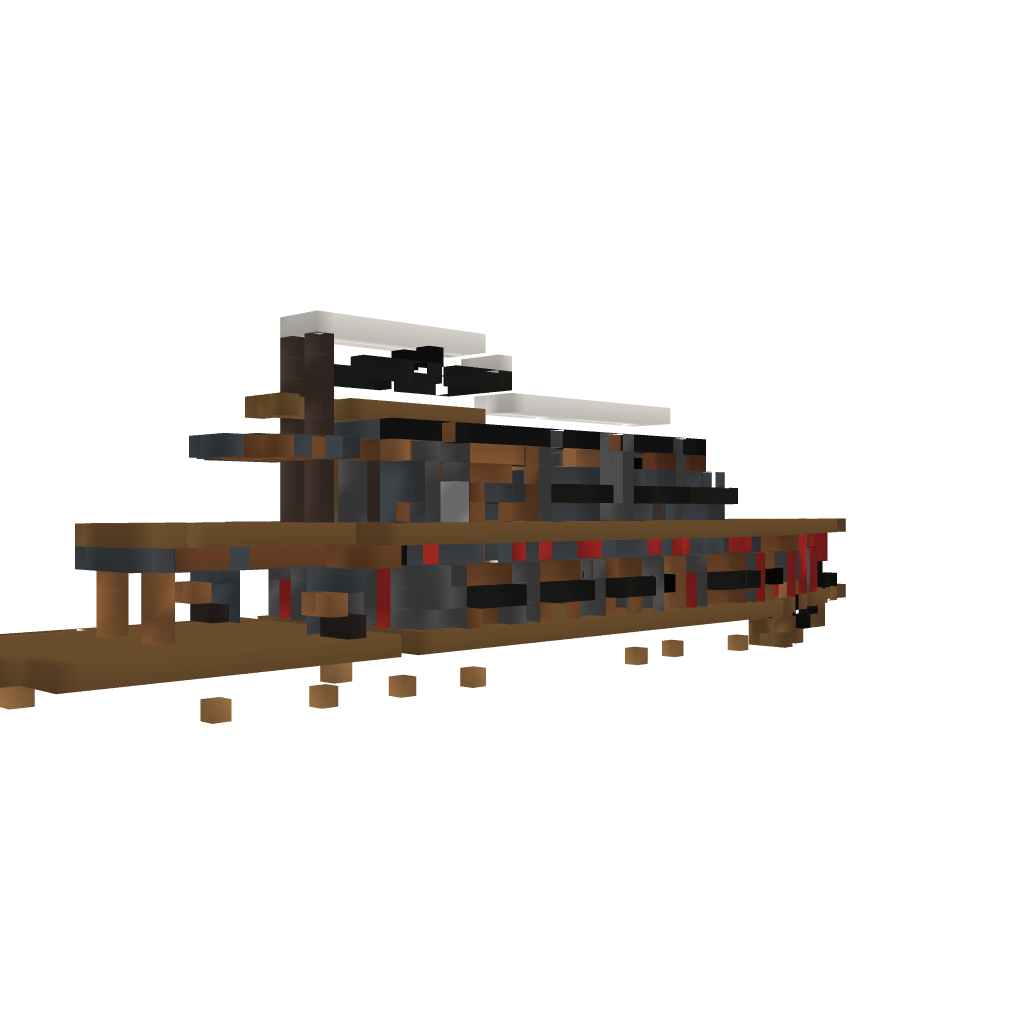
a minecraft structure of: Yacht (w/o water)